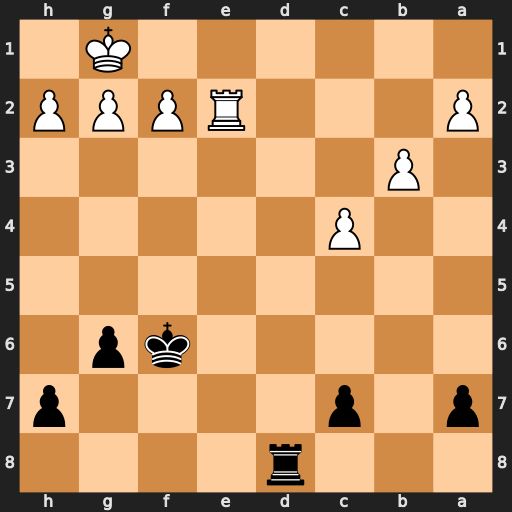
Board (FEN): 3r4/p1p4p/5kp1/8/2P5/1P6/P3RPPP/6K1
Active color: b
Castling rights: -
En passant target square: -
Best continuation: Rd1+ Re1 Rxe1#